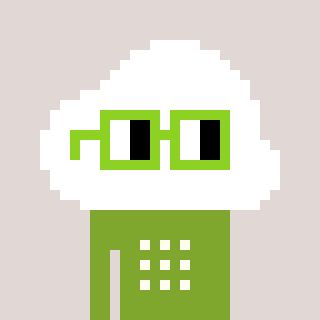
a pixel art character with square light green glasses, a cloud-shaped head and a slimegreen-colored body on a warm background